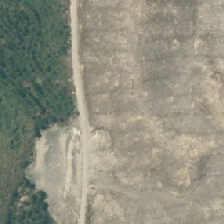
Land cover: harvested_forest